Interaction volume radius: 5 \u00c5
Interaction volume height: 35 \u00c5
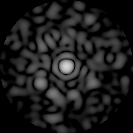
Disorder parameter: 0.8321